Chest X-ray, PA view. Patient: 23 years old, sex M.
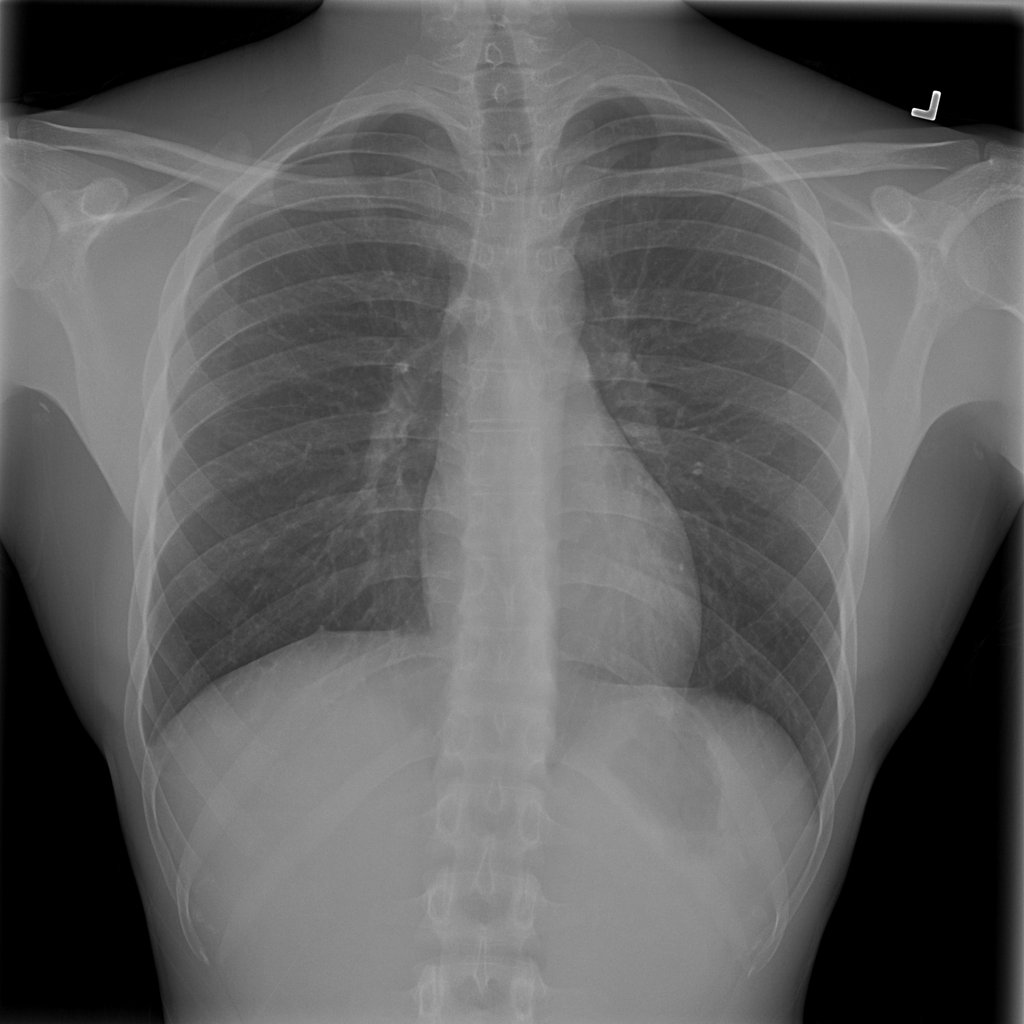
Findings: No Finding